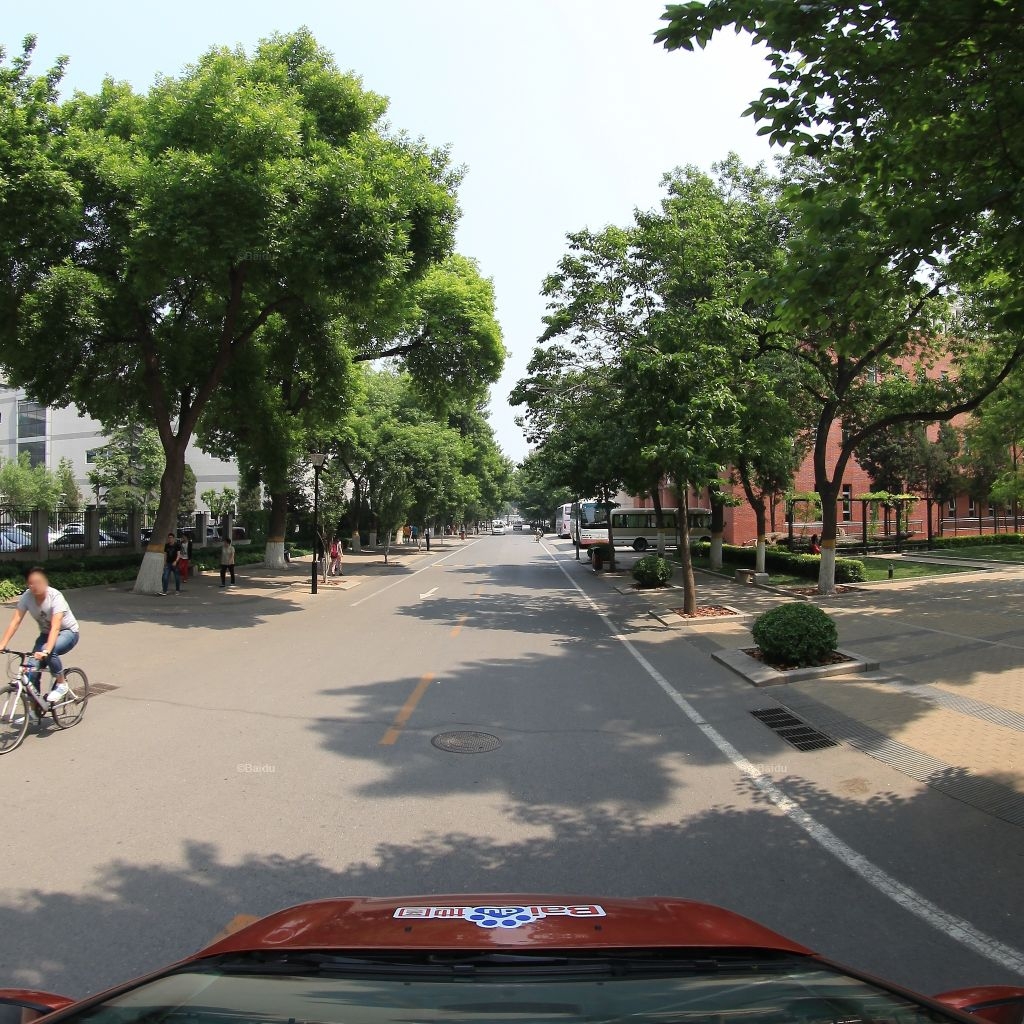
Region: Haidian
Road damage annotations: transverse crack, manhole cover